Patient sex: F
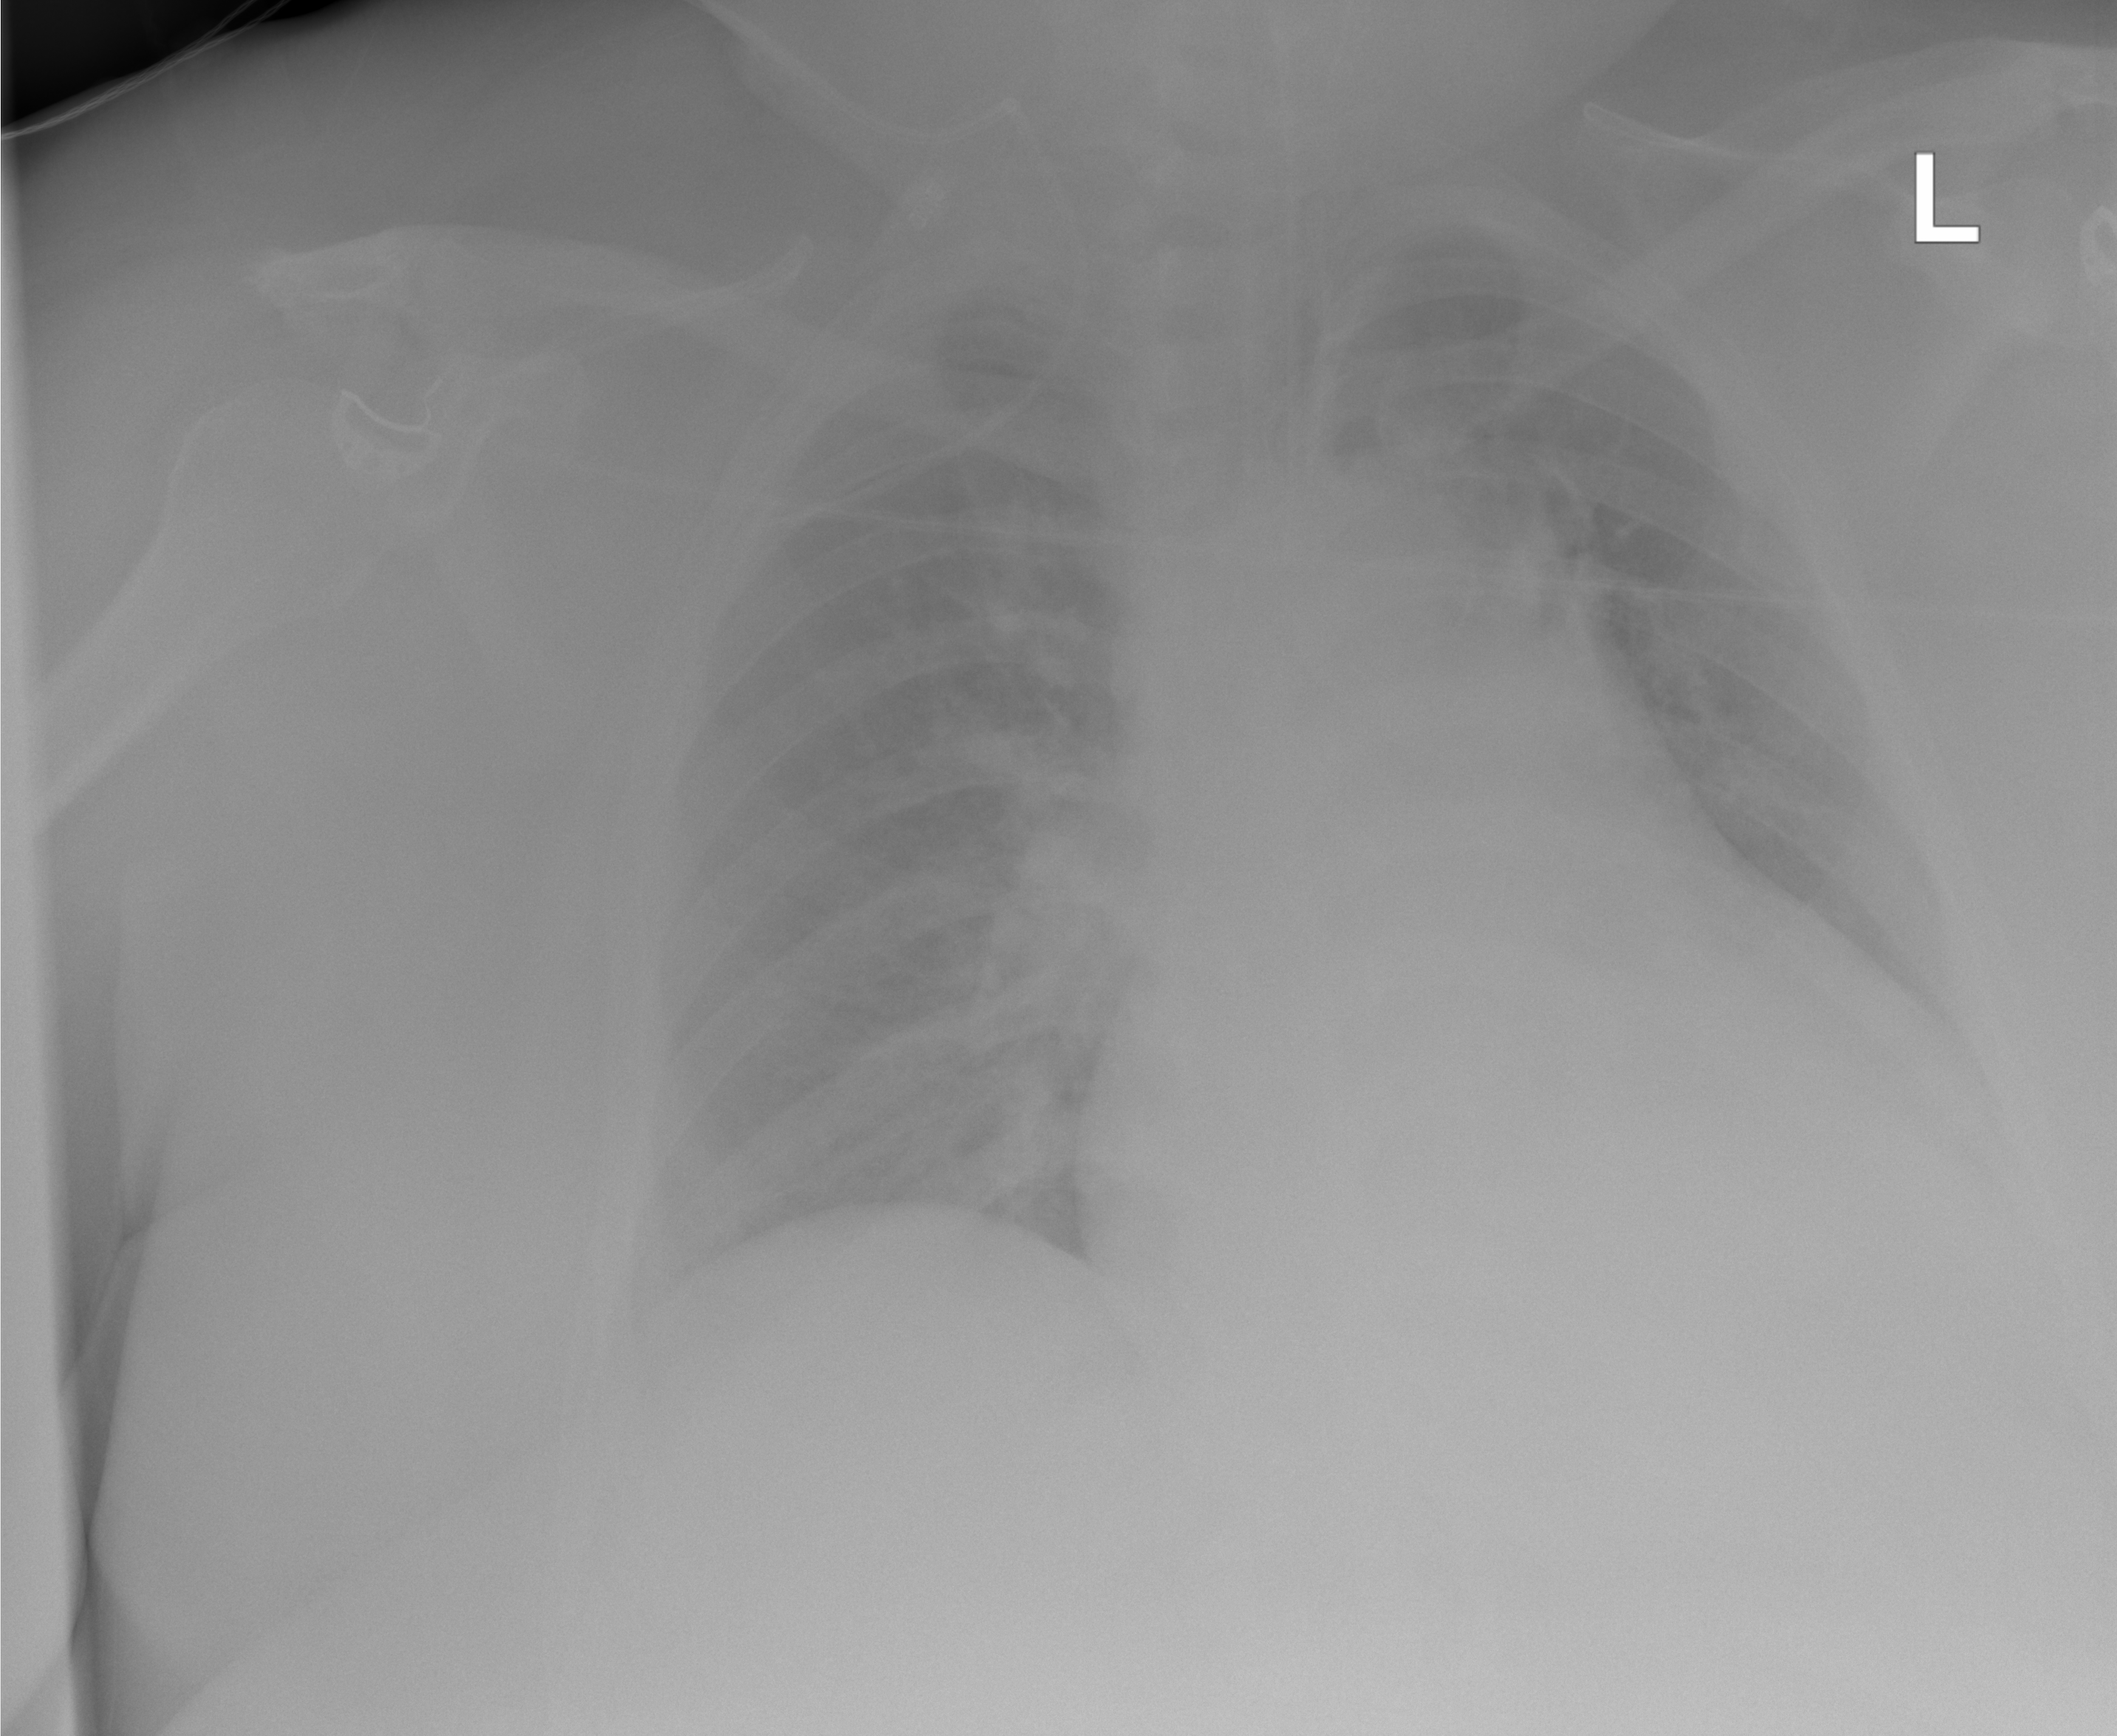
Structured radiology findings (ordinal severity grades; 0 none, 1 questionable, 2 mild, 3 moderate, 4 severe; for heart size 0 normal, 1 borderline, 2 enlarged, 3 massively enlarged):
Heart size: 2
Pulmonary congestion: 3
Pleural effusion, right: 0
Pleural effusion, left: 0
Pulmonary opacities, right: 1
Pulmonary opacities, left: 0
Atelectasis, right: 2
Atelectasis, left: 2